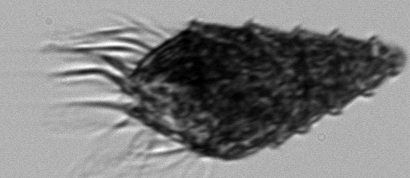
Label: Laboea_strobila